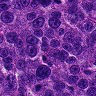
Metastatic tissue present: yes